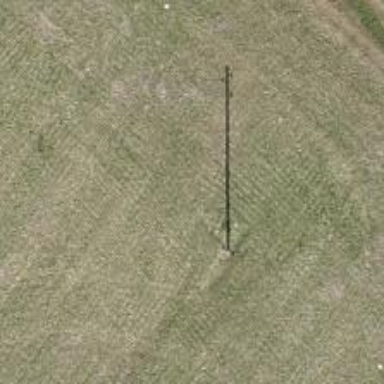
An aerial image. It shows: Power pole.